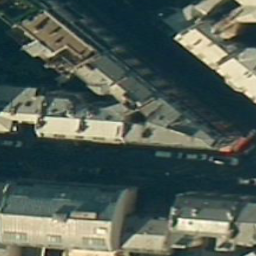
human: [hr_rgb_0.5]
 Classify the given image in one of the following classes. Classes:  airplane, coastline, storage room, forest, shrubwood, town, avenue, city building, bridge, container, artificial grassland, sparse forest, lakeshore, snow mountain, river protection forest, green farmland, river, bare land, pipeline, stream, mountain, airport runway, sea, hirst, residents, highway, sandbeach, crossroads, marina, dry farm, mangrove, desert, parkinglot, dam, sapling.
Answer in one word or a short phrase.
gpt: city building